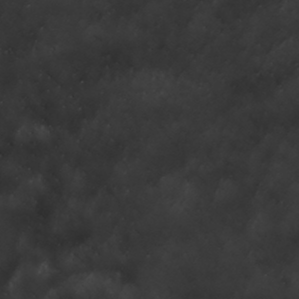
Label: non_frost